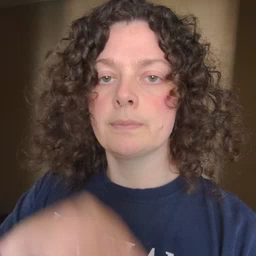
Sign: dance